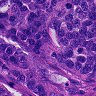
Metastatic tissue present: yes